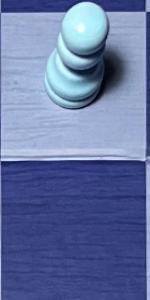
Label: Empty